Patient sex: M
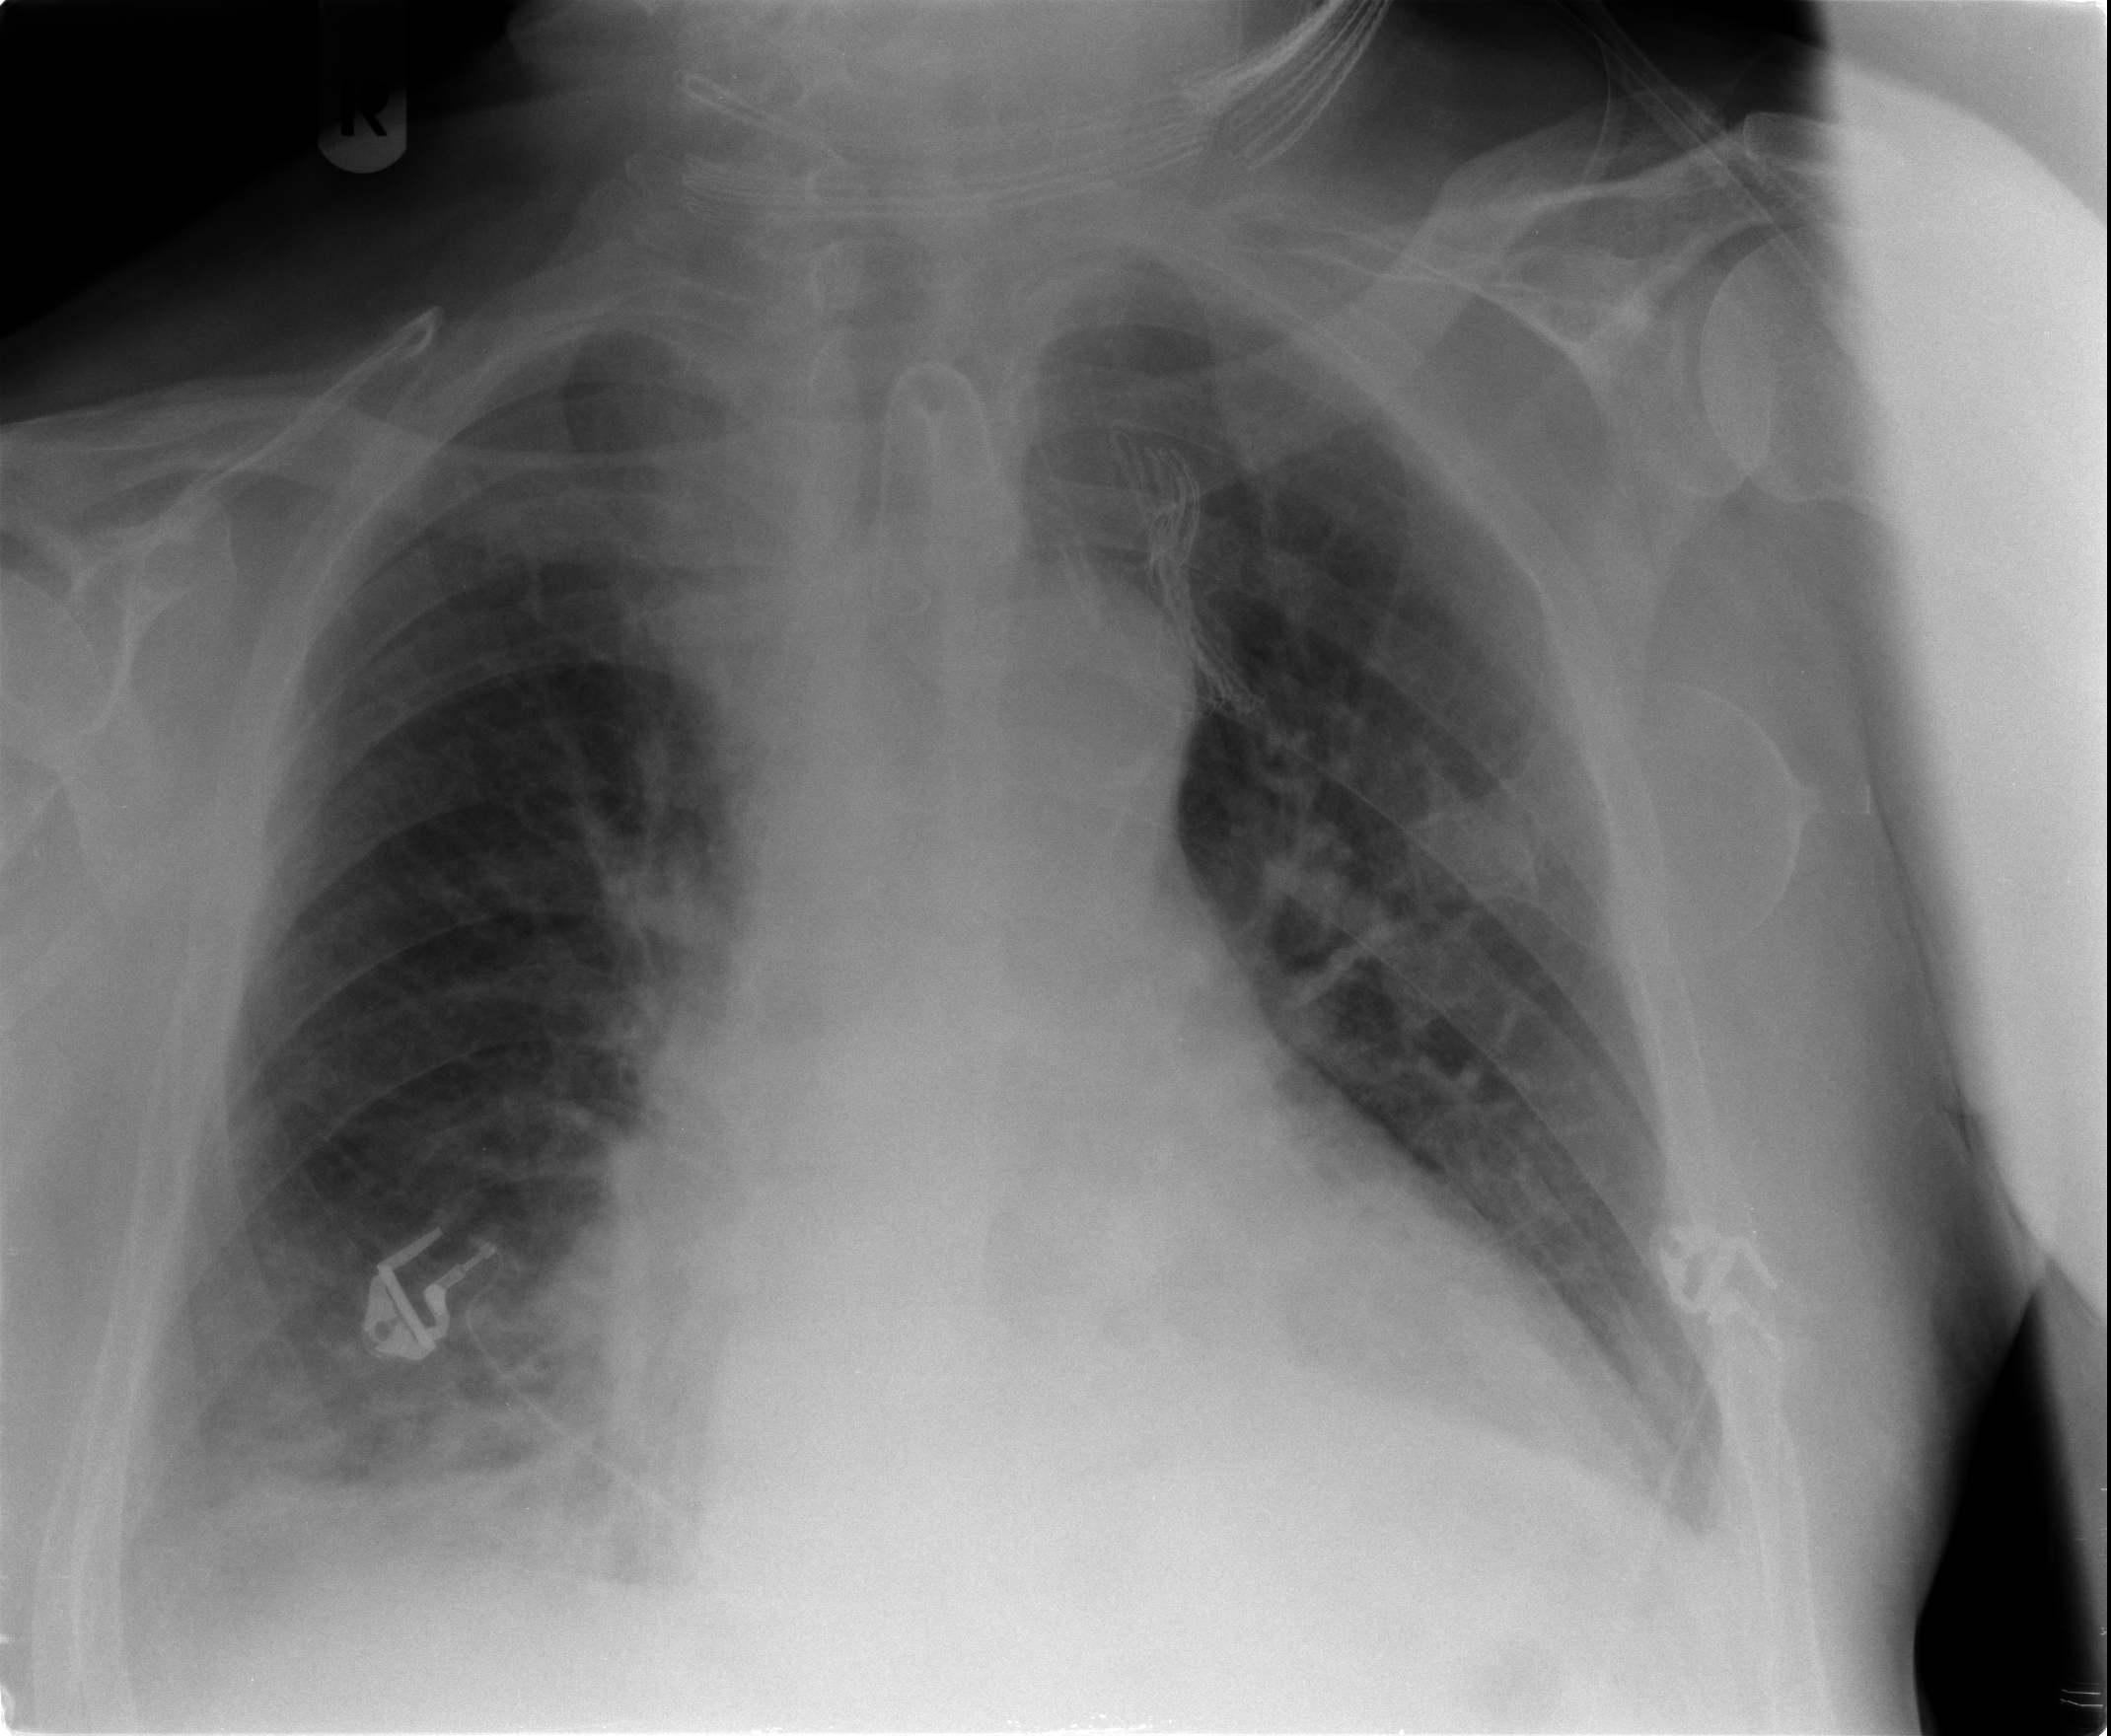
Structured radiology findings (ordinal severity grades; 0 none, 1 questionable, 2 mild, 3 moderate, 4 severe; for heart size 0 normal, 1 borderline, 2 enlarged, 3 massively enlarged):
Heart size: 1
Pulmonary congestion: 1
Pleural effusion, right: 2
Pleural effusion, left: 0
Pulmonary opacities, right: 1
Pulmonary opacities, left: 0
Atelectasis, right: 2
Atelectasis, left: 1